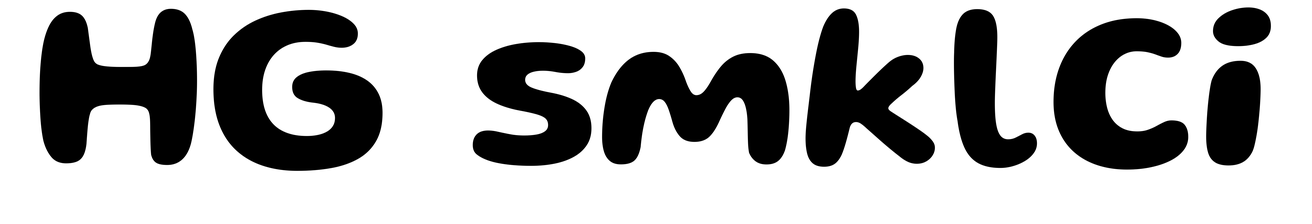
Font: Gluten_SemiBold